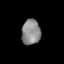
Tissue: lung
Cell type: Others
Senescence score: 0.1998
Nuclear area (px): 465
Mean DAPI intensity: 139.23